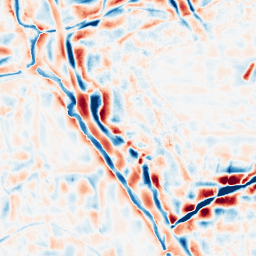
Category: wavelet
Decomposition family: wavelet_dwt
Decomposition parameters: wavelet: coif2
level: 4
Upsampling method: bilinear
Upsampling parameters: scale: 8
Upsampling scale: 8